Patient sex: M
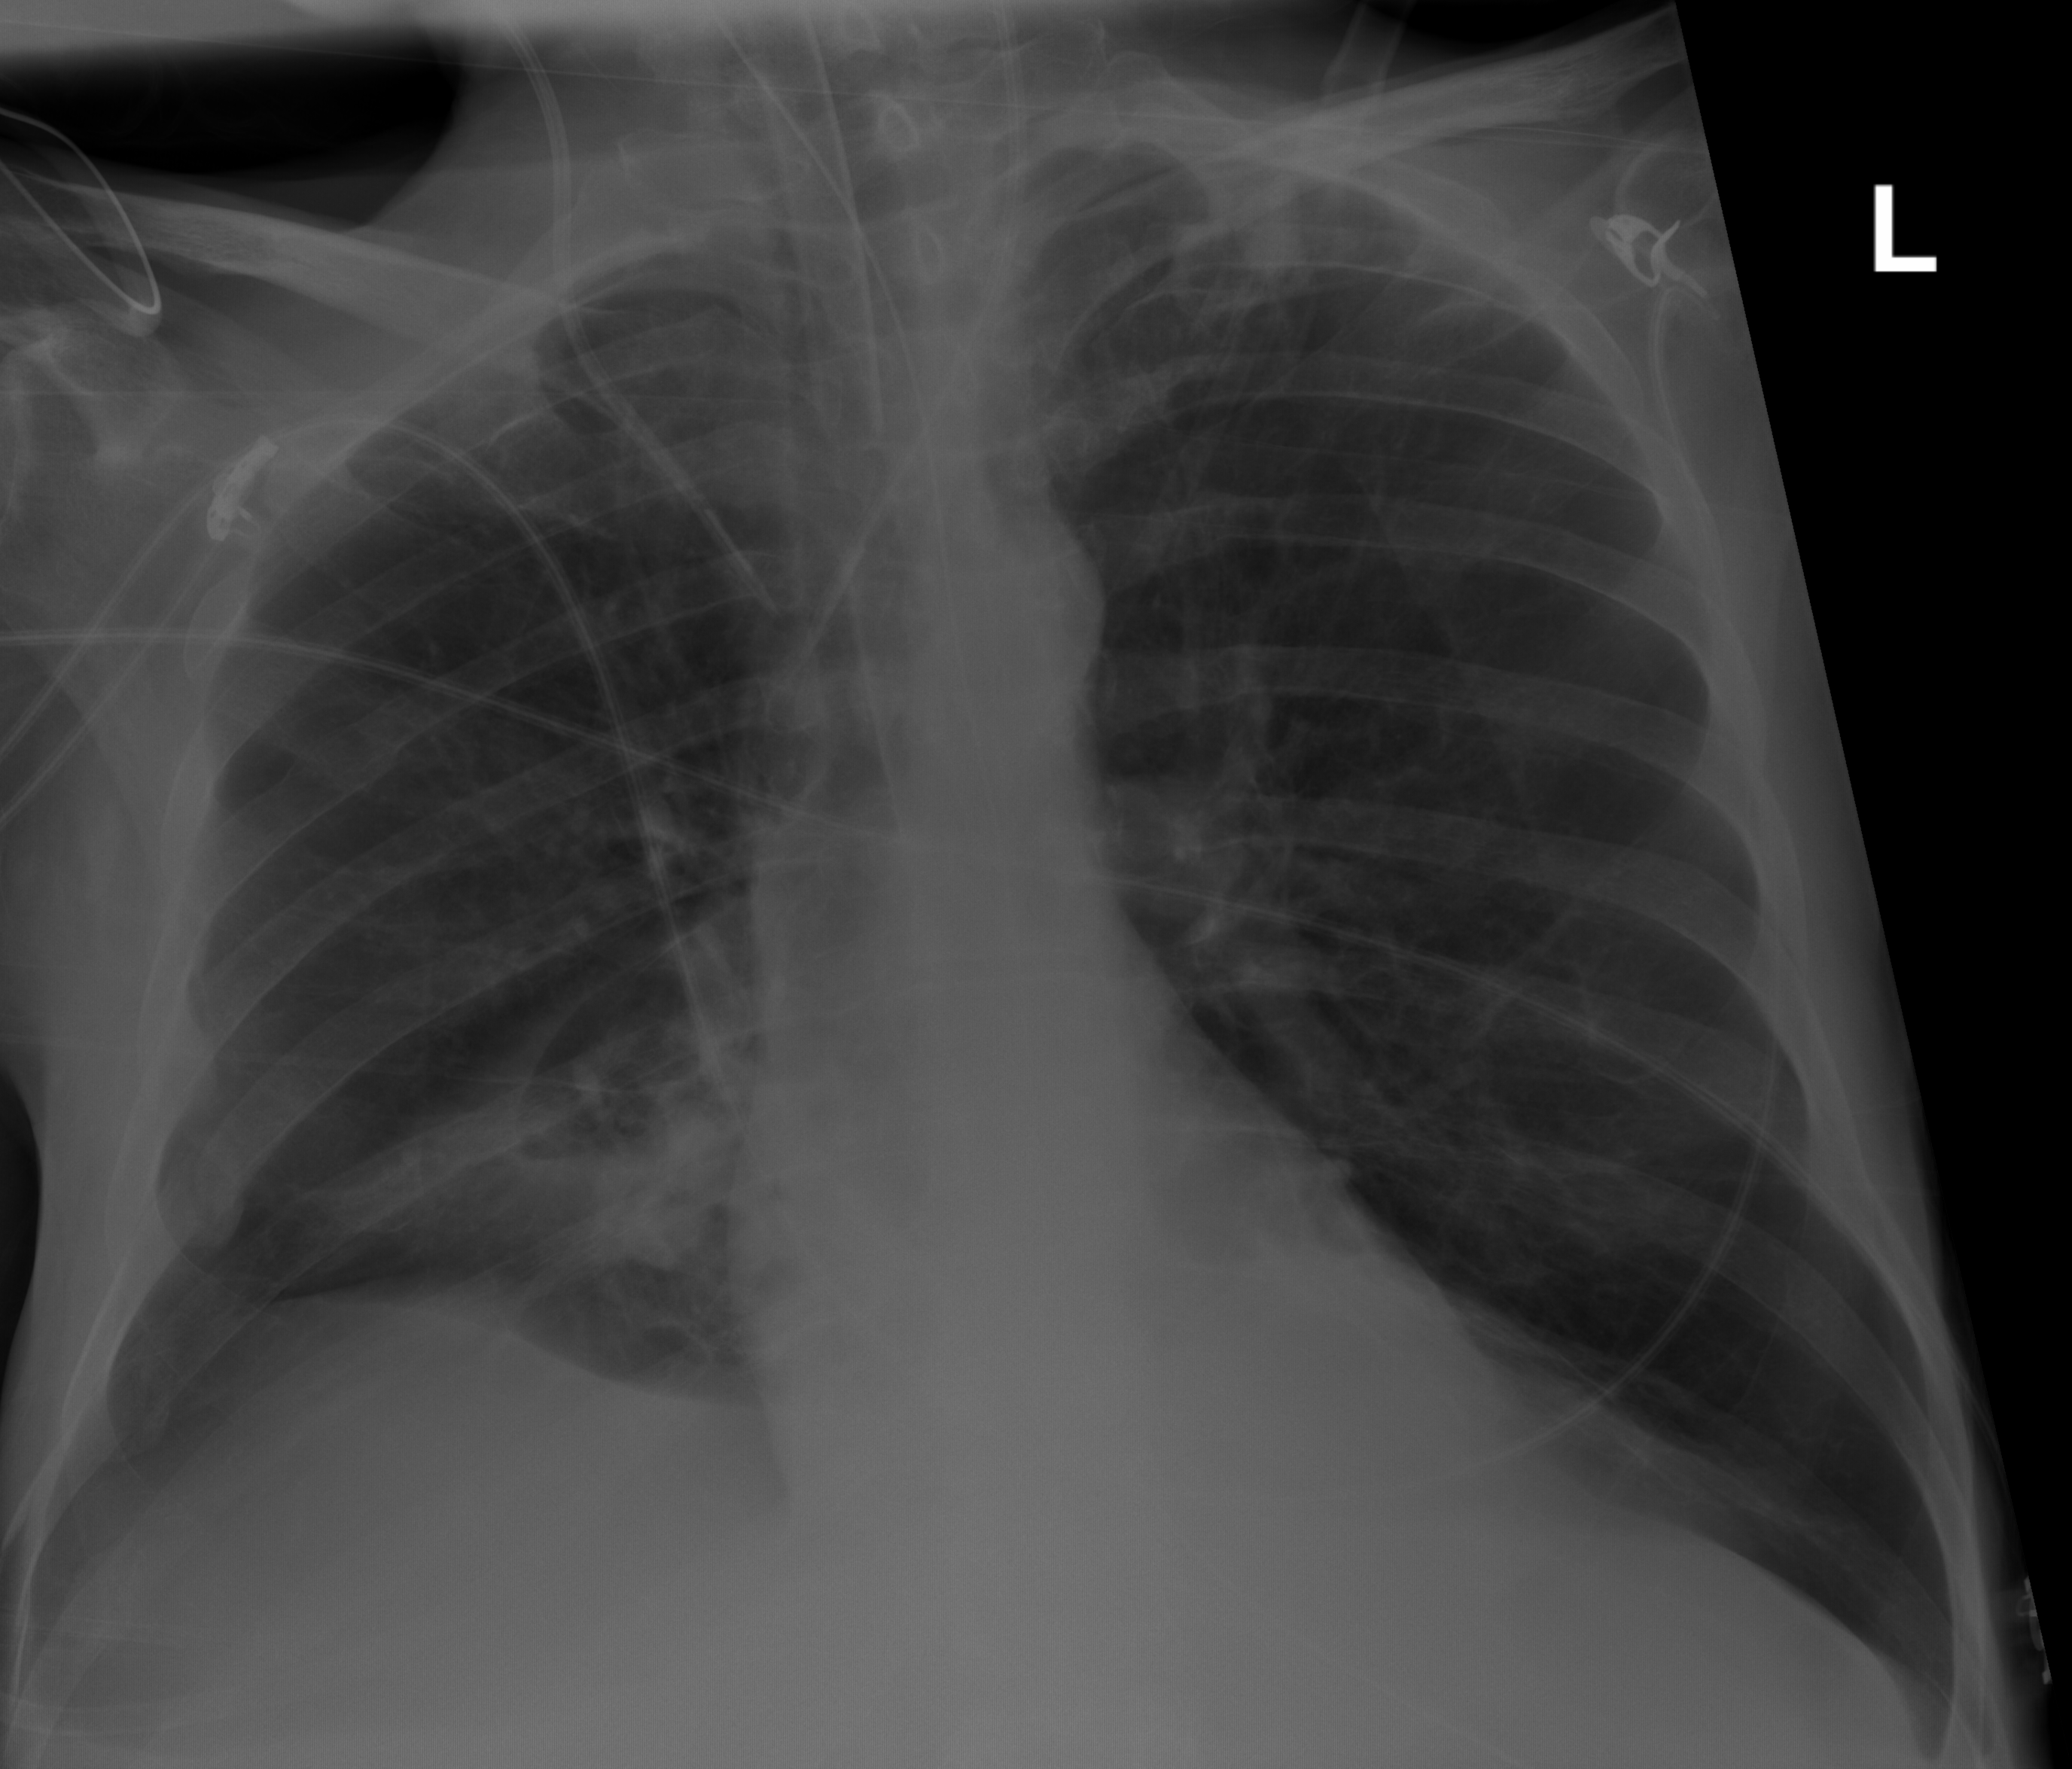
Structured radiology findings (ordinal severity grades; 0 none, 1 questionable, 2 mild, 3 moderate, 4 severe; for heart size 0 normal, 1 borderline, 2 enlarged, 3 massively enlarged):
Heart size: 0
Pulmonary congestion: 0
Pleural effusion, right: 2
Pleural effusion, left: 0
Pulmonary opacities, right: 0
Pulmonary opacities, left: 0
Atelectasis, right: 2
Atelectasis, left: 0